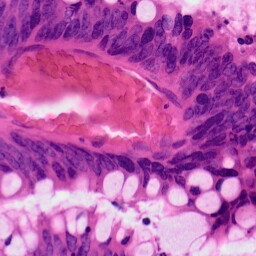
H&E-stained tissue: Colon